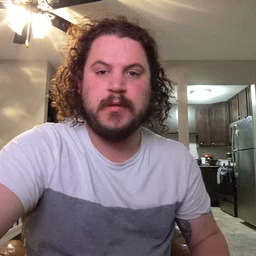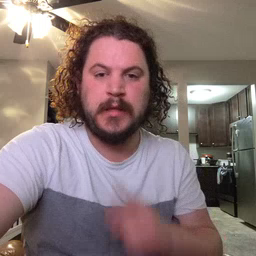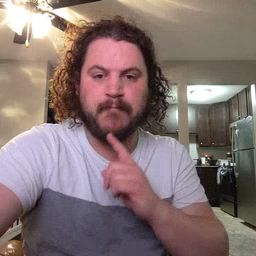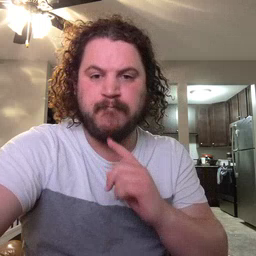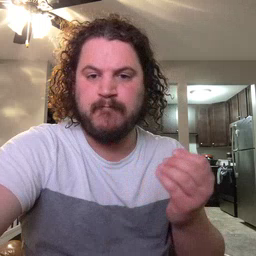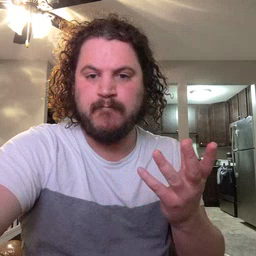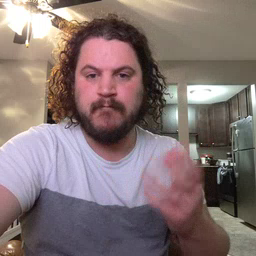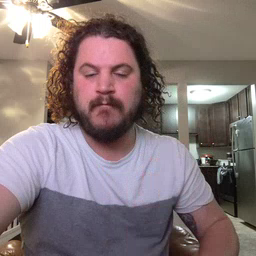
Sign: lamp